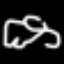
Label: frog